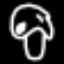
Label: mushroom